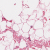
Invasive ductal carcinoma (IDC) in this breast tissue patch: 0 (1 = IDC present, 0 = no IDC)